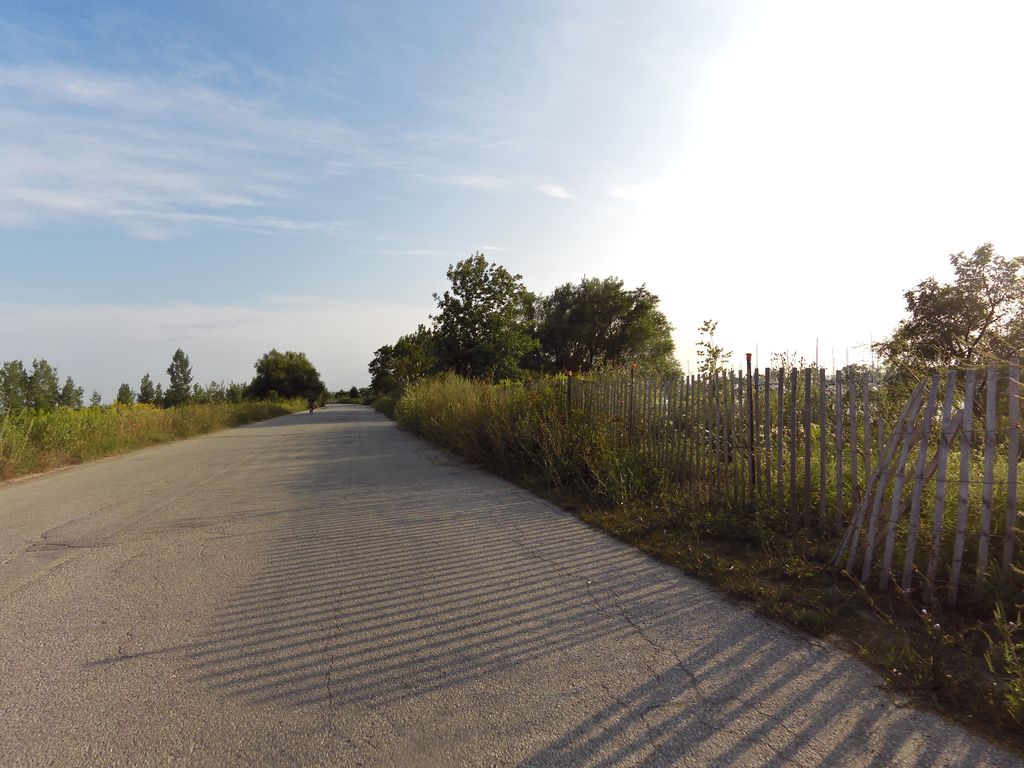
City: toronto